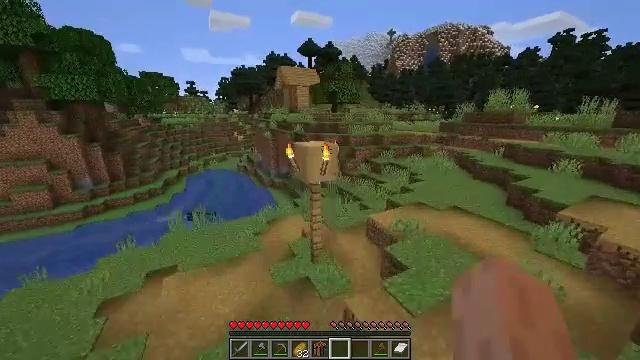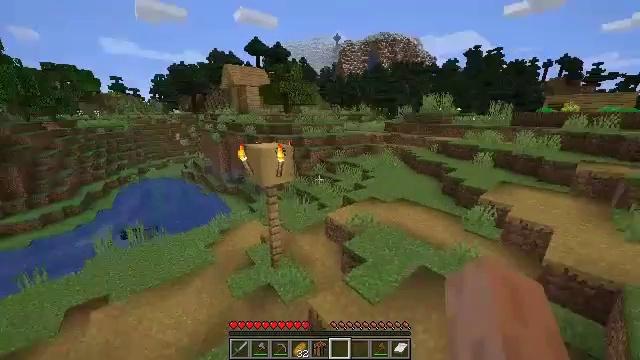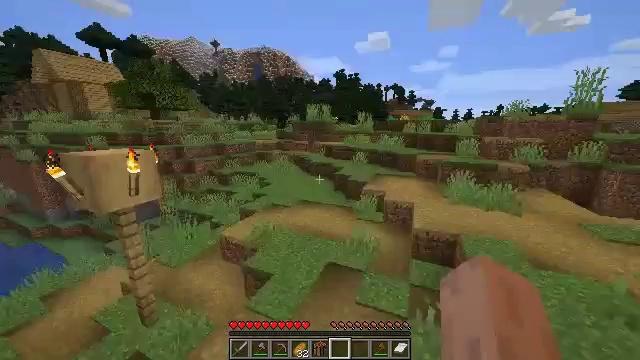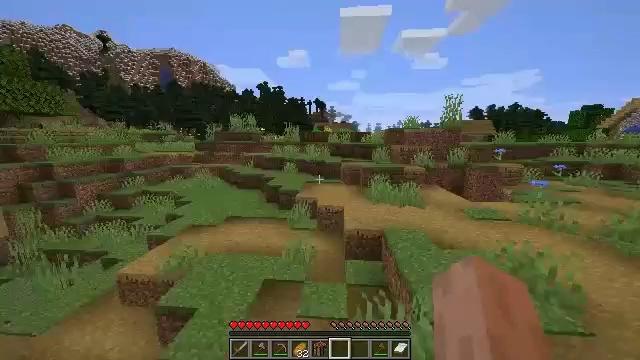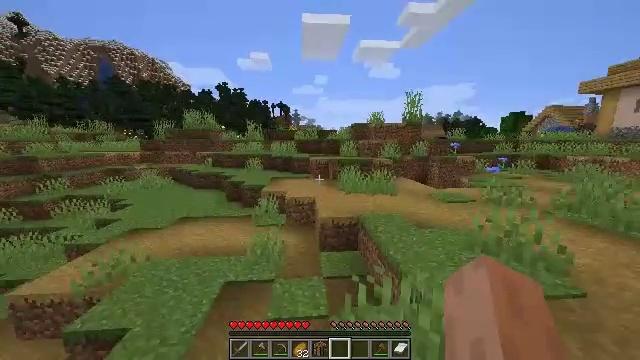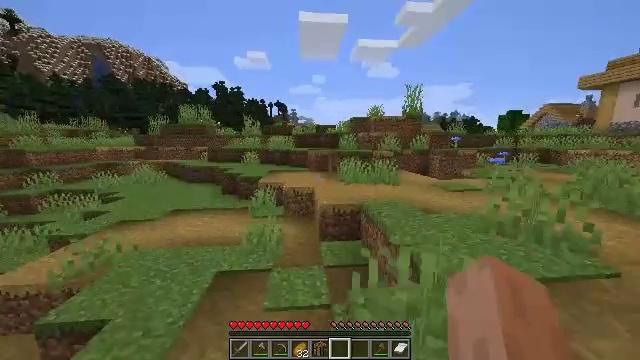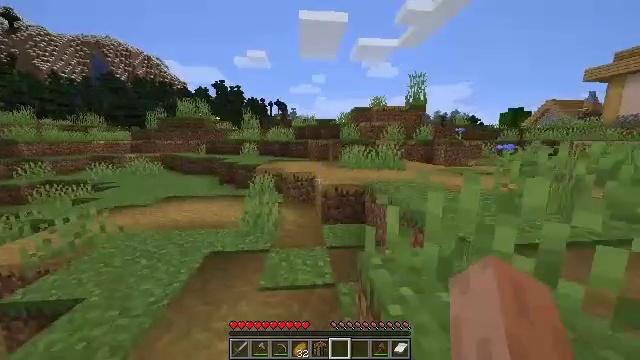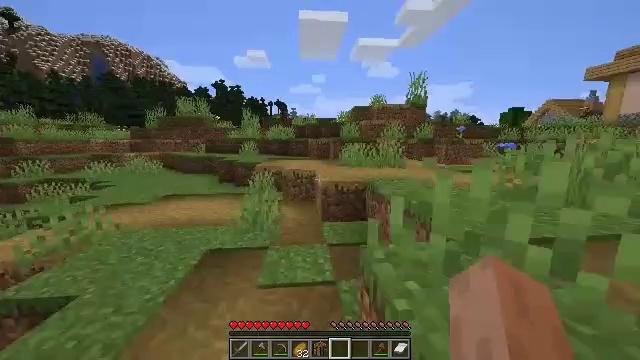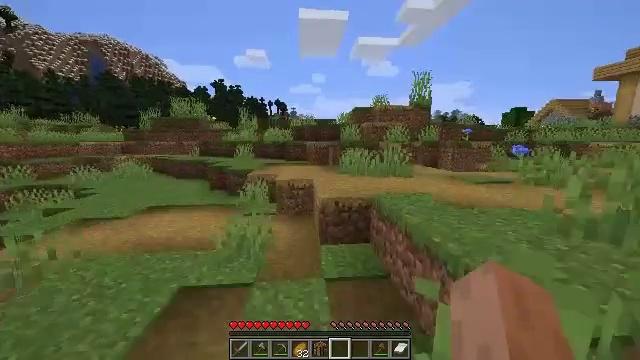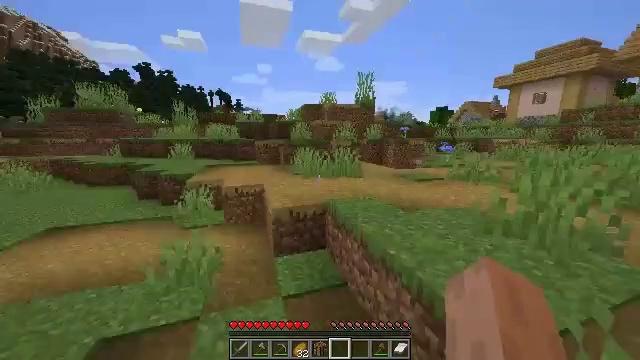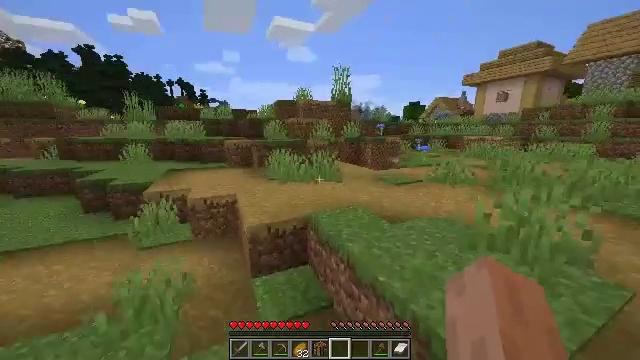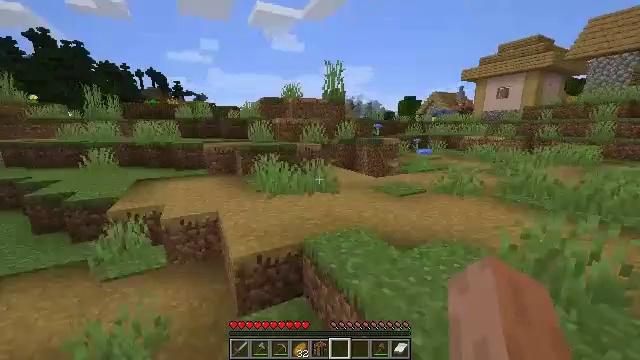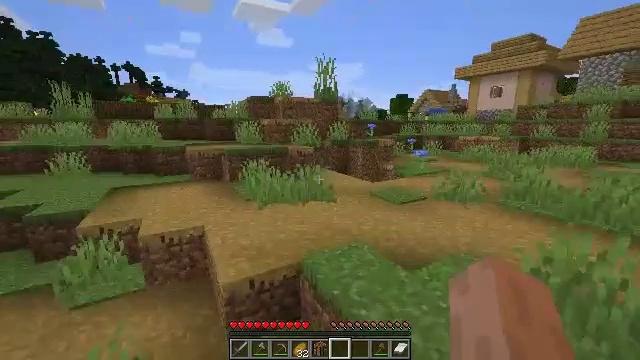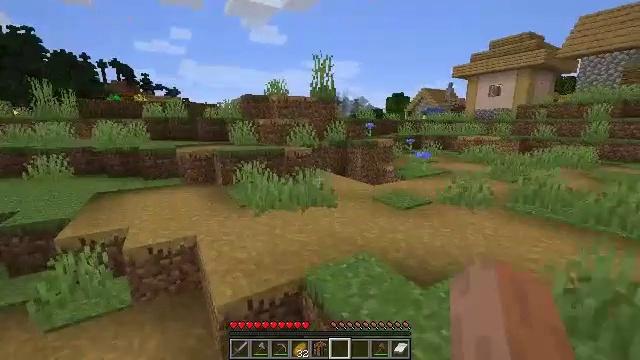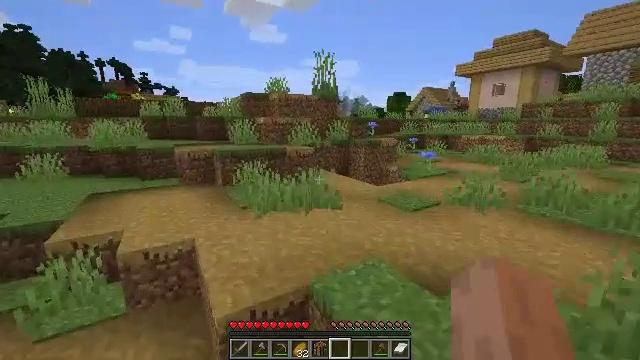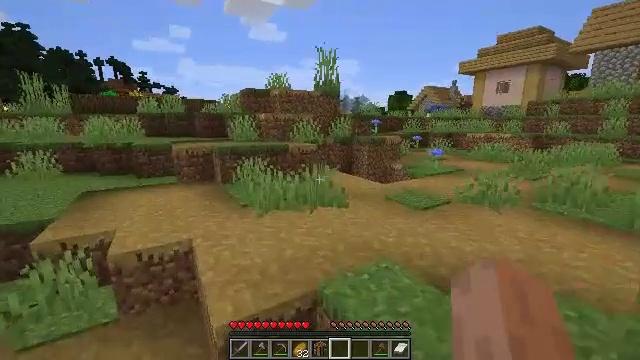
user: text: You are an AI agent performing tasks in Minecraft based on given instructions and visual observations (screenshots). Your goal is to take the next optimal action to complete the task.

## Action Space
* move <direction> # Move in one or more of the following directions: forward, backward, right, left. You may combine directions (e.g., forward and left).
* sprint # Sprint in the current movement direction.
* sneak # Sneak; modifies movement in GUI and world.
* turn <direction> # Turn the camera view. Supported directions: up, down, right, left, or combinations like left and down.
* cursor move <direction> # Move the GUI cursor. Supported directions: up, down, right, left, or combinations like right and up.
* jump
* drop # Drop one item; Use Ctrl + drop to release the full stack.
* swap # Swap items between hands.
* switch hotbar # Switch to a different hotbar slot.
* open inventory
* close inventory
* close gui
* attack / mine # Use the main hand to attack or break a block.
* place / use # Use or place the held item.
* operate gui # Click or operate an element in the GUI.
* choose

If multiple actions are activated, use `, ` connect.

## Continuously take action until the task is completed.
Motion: motion action
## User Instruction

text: Mine the grass path to create a new path.
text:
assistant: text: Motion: move forward and move right, turn right, jump
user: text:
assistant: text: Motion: move forward and move right, turn right and up, jump
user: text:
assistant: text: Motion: move forward and move right, turn right and up, jump
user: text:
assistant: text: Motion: move forward and move right, turn right and up, jump
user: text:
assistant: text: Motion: move forward and move right, jump
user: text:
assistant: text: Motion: move forward and move right, jump
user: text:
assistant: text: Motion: move forward and move right, jump
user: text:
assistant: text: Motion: move forward and move right, jump
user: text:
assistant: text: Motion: move forward and move right, turn right and down, jump
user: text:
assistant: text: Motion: move forward and move right, turn right and down, jump
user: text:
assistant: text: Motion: move forward, turn right, jump
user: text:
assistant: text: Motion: move forward, turn right, jump
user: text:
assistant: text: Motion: move forward, turn right, jump
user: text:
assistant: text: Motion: move forward, jump
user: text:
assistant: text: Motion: move forward, jump
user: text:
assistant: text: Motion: move forward
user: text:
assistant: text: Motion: move forward, jump
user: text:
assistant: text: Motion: move forward, jump
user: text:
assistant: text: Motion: move forward, jump
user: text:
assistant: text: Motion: move forward, turn right, jump
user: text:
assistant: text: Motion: move forward, turn right, jump
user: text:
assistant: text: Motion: move forward, turn right
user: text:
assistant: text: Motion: move forward, sprint
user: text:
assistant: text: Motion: move forward, sprint
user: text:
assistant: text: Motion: move forward, sprint
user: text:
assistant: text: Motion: move forward, sprint
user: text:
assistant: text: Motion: move forward, sprint, turn right and down
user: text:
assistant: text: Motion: move forward, turn right and down
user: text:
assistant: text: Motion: move forward, turn right and down, jump
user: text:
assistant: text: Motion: move forward, turn right, jump